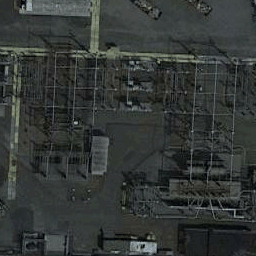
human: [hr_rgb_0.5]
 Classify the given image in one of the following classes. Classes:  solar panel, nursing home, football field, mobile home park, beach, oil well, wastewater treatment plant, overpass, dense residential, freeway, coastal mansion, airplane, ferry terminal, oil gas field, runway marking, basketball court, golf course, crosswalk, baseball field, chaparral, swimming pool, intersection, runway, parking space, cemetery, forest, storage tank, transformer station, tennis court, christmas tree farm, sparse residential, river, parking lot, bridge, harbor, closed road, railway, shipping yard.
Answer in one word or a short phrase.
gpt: transformer station